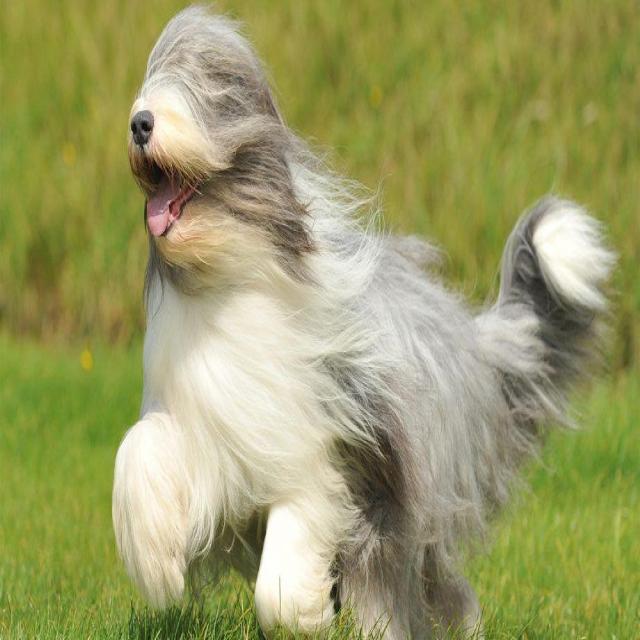
Healthy canine skin — no visible lesions, inflammation, or abnormalities. The skin and coat appear normal.